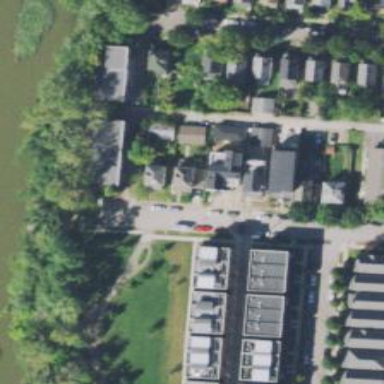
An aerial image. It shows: Alleyway designated as service road.